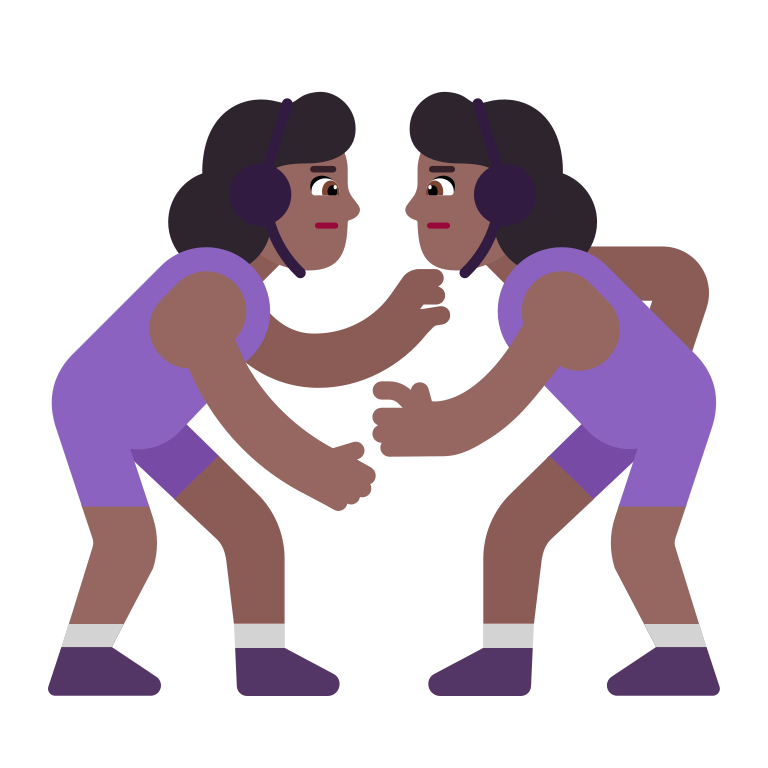
woman wrestling flat  dark